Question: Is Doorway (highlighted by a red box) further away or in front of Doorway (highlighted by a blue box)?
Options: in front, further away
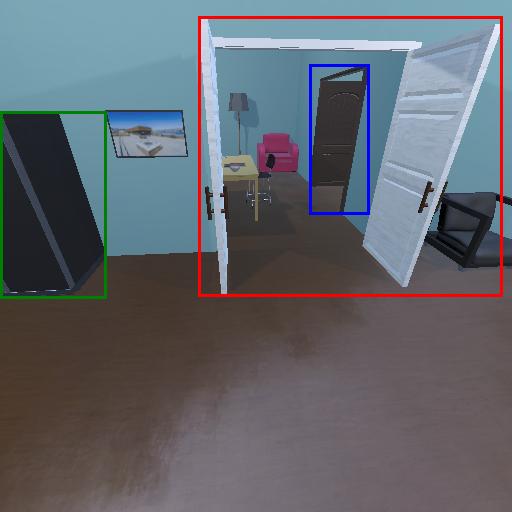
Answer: in front